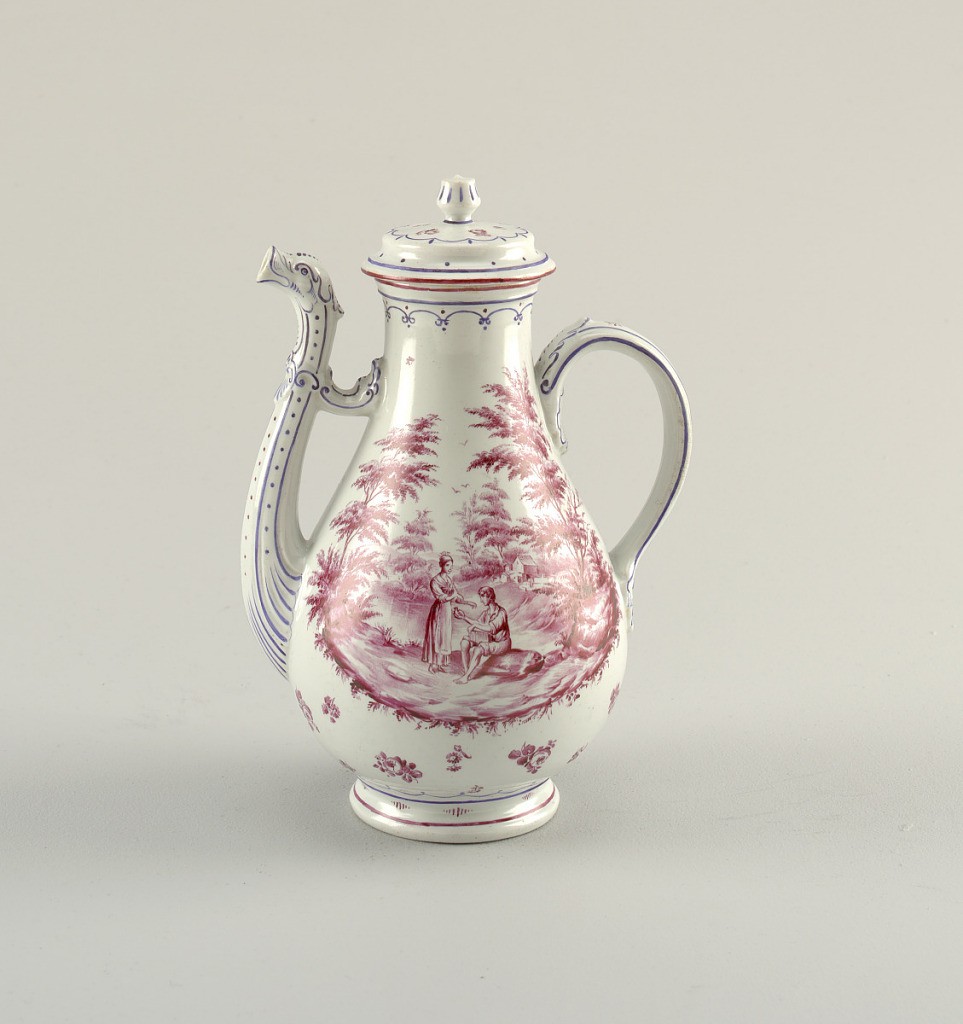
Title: Coffeepot
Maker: Doccia Porcelain Factory, Italian, established 1735
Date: ca. 1770–1780
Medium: hard paste porcelain, vitreous enamel
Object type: coffeepot
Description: Pear form with sea serpent form spout and C-scroll handle.  In predominantly manganese palette with blue accents.  One side with a landscape scene with a couple; the young man with a bird and birdcage surrounded by trees. The back with sprigs of roses. The handle and spout with blue outlines.  The lid with sprigs of roses and blue outlines.